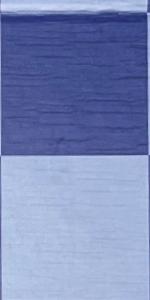
Label: Empty